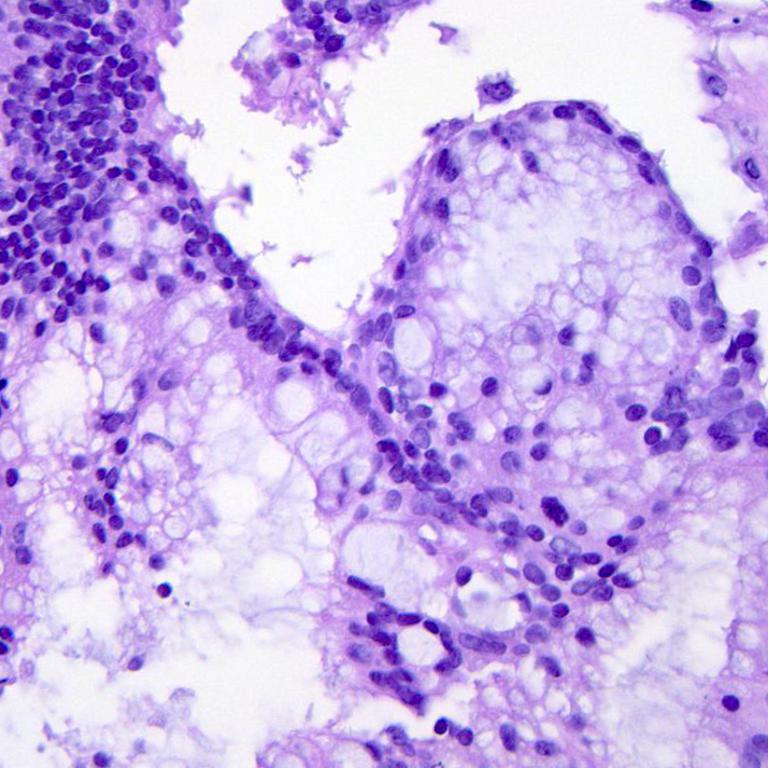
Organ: colon
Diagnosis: adenocarcinomas